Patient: sex M, age 26
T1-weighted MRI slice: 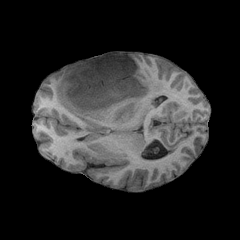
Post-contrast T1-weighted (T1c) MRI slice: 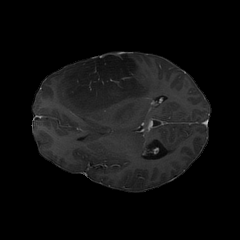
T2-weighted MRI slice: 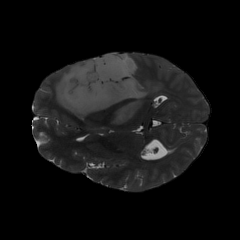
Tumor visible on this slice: yes
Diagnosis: Astrocytoma, IDH-mutant
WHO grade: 3